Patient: sex M, age 72
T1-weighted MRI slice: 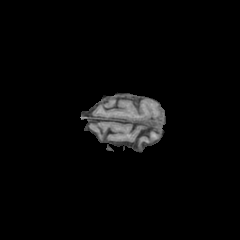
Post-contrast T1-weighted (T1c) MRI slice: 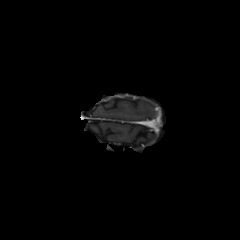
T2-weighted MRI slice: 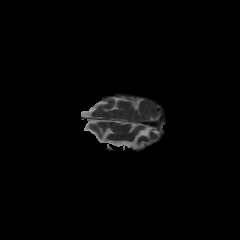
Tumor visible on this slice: no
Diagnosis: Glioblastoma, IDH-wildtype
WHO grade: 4